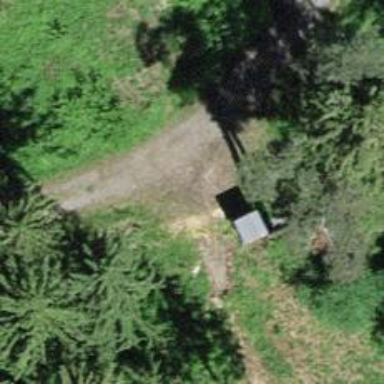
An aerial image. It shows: Hunting stand.